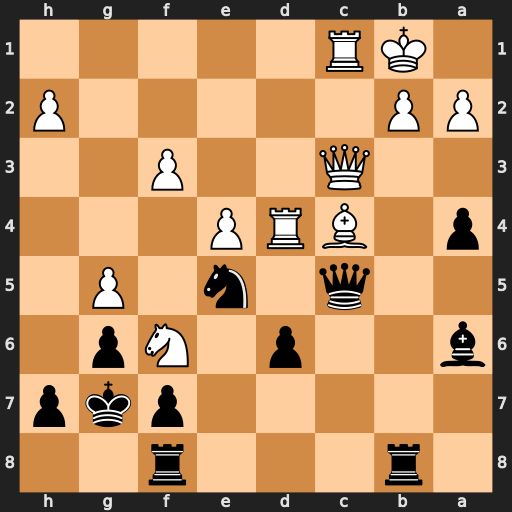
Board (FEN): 1r3r2/5pkp/b2p1Np1/2q1n1P1/p1BRP3/2Q2P2/PP5P/1KR5
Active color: b
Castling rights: -
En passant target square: -
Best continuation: Bxc4 Rxc4 Qxc4 Qxc4 Nxc4